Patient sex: M
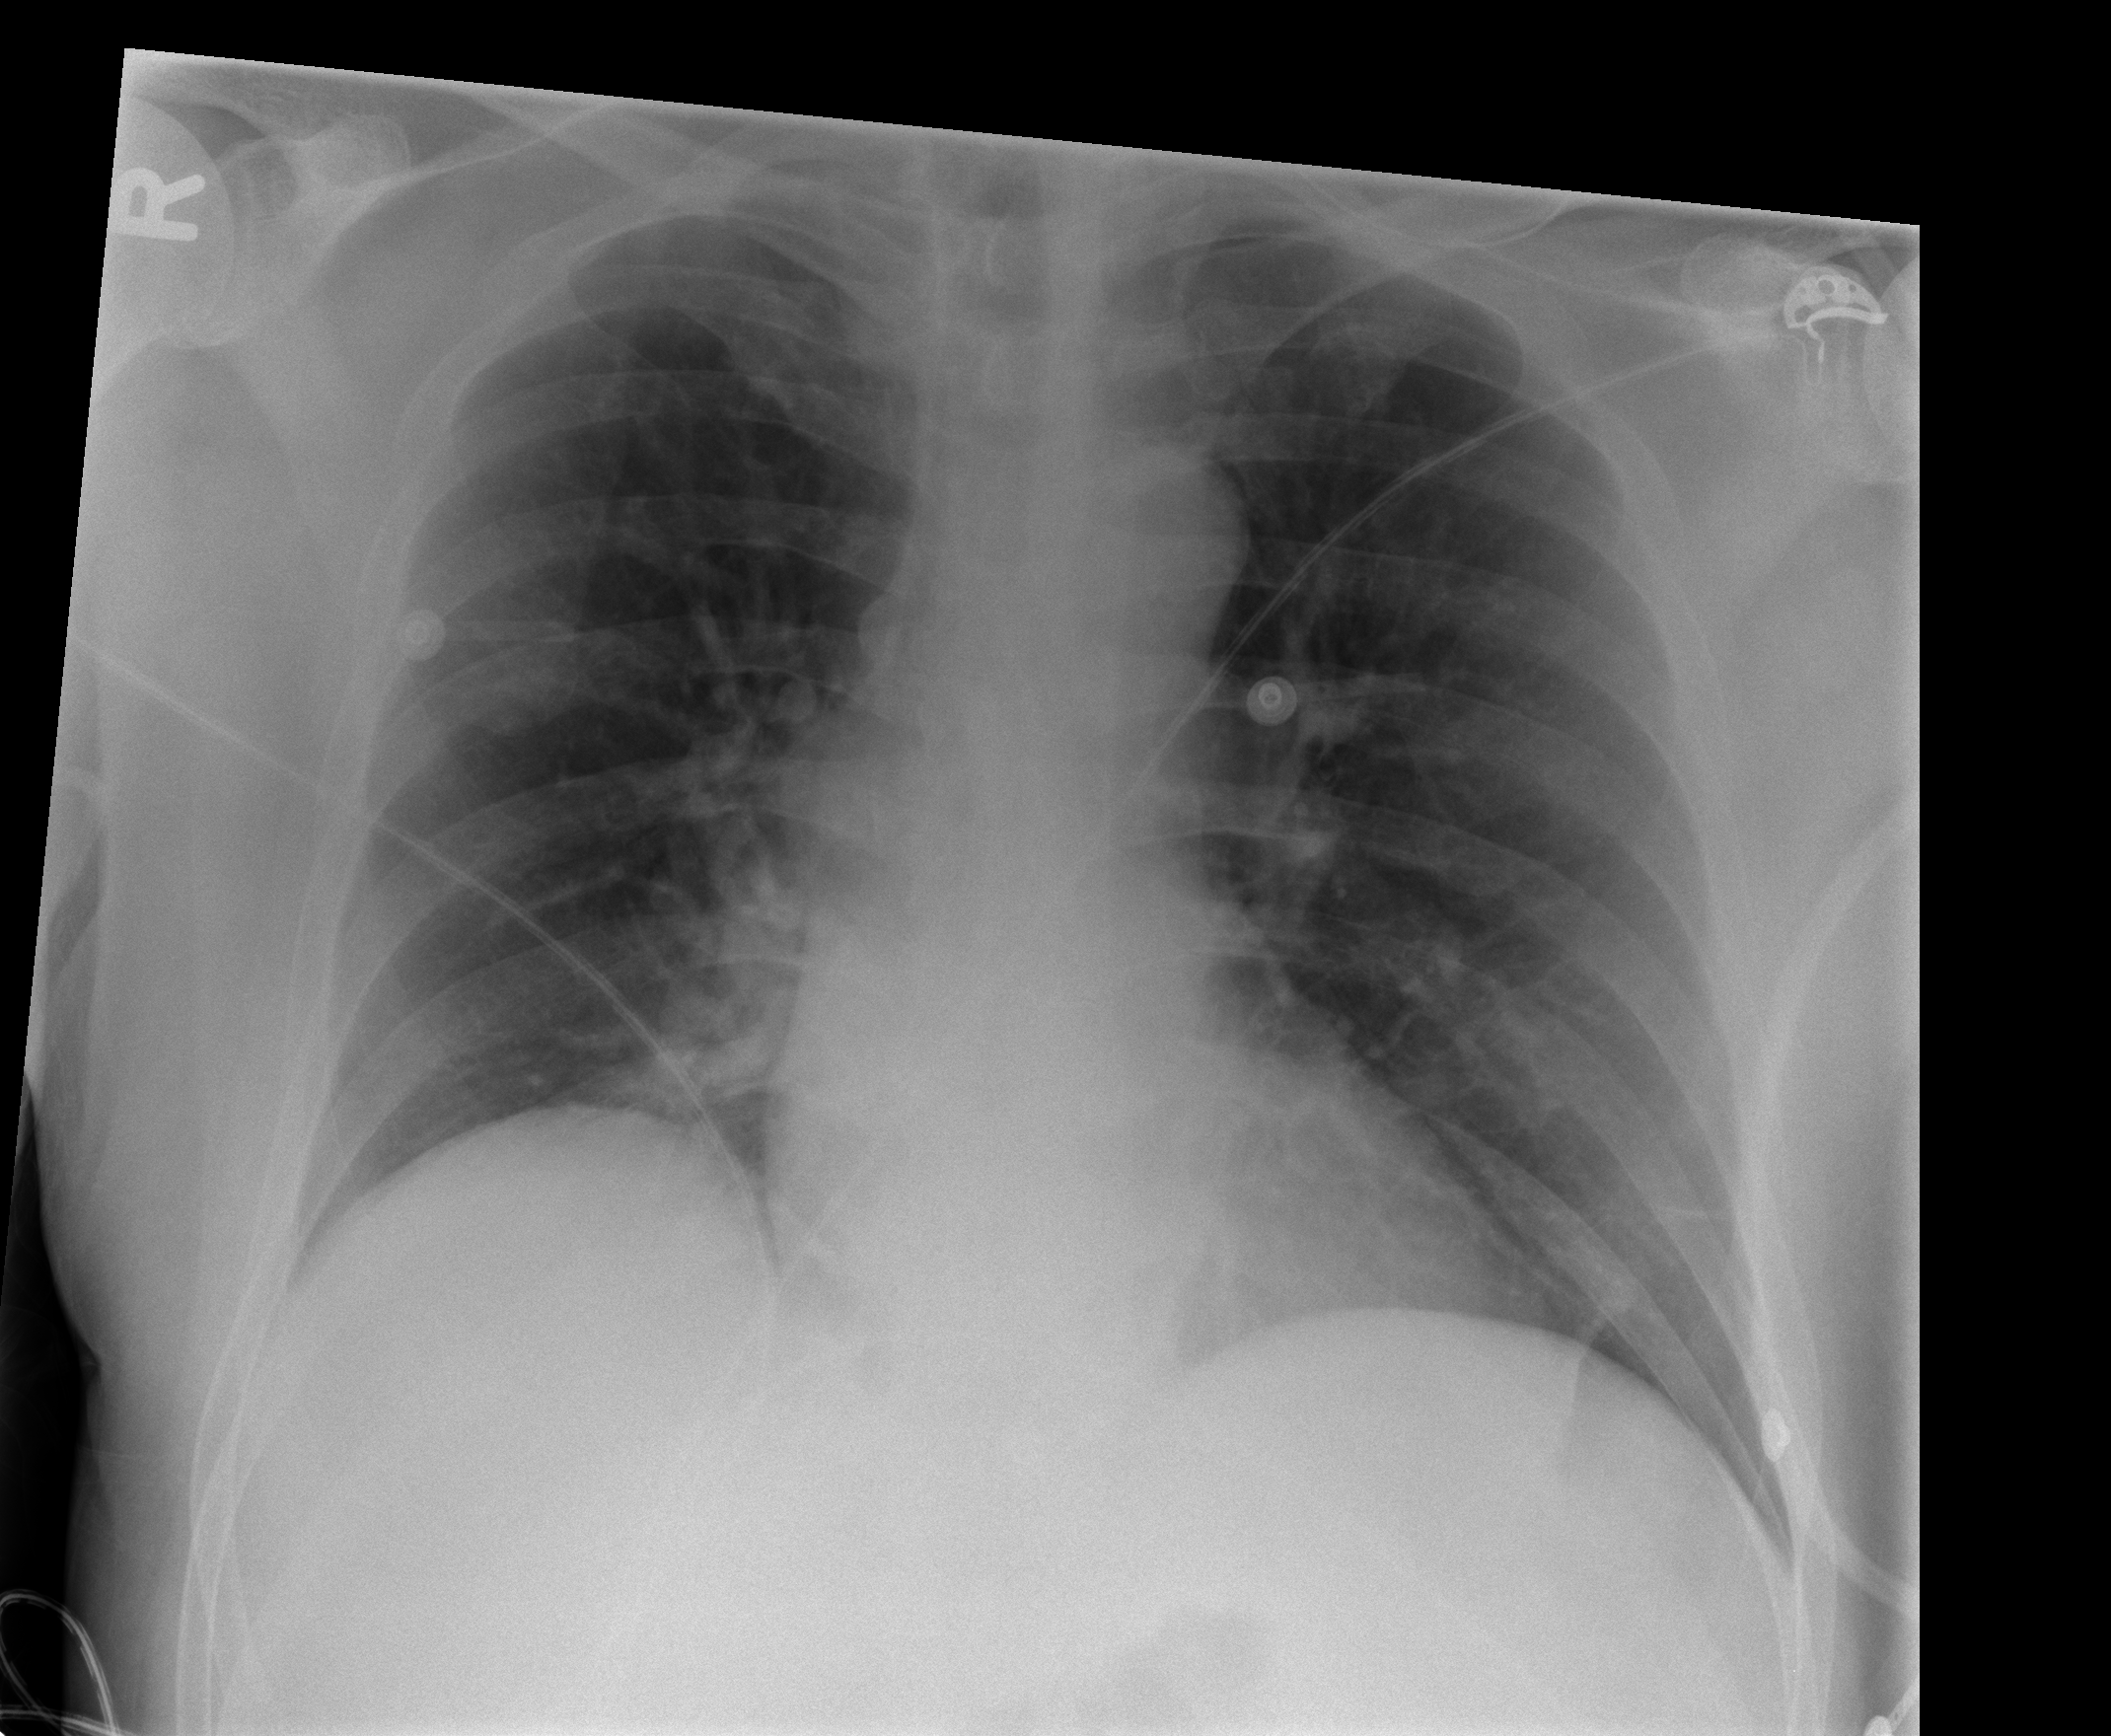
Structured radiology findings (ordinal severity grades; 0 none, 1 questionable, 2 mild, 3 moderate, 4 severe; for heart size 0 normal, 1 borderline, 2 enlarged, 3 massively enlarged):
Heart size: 0
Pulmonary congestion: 0
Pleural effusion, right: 0
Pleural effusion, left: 0
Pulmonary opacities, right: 0
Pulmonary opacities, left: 0
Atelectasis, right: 1
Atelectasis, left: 0